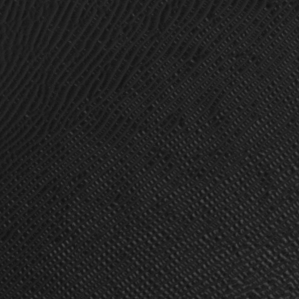
Label: frost